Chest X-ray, PA view. Patient: 60 years old, sex M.
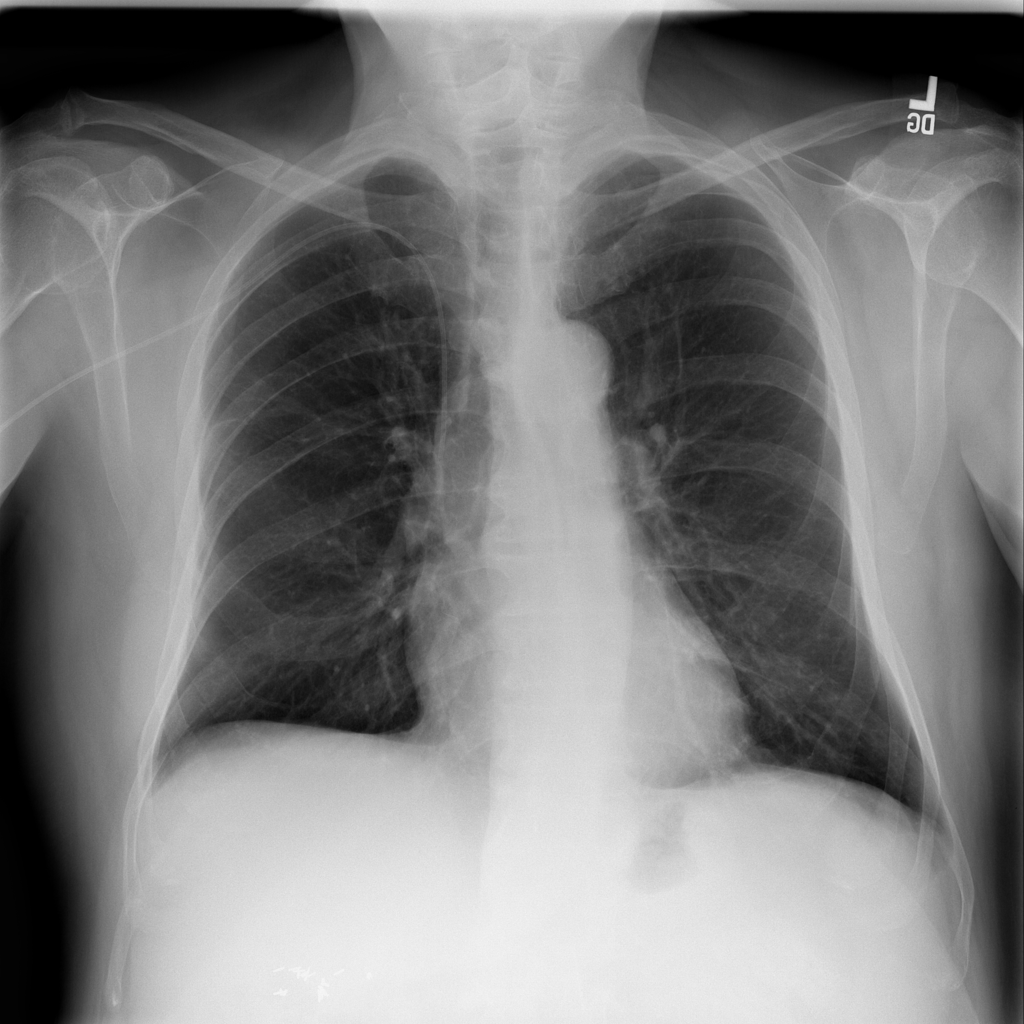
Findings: No Finding